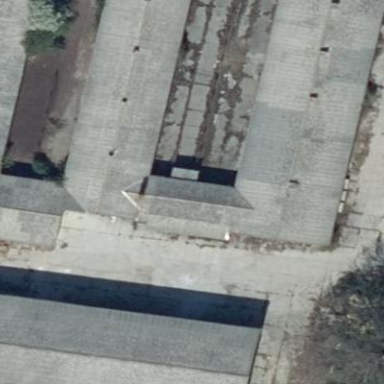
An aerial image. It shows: Gabled grey-colored farm auxiliary building with the roof oriented along its structure.